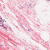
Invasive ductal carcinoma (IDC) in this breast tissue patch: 0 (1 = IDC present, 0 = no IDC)